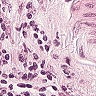
Metastatic tissue present: yes